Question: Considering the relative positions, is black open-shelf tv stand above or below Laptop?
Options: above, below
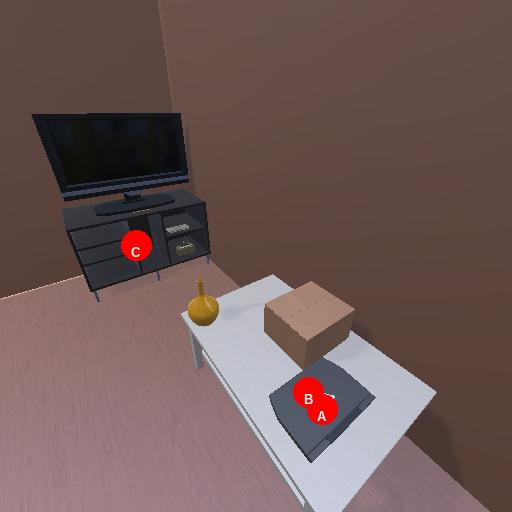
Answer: above